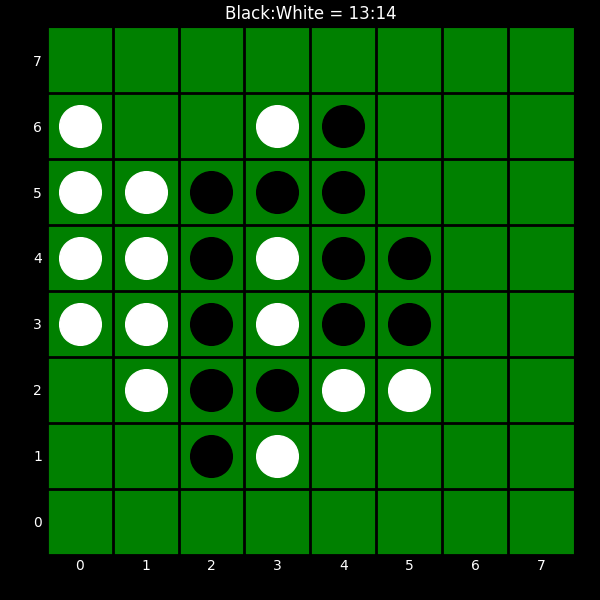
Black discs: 13
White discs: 14